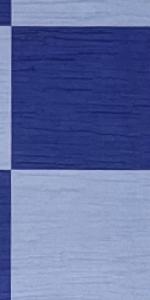
Label: Empty